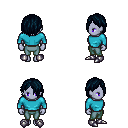
a pixel art fantasy rpg character, female body template, dark elf, purple skin, teal long-sleeve shirt, teal pants, raven bangs hairstyle, metal boots, four views (front, back, left, right), 2x2 character sprite sheet, small pixel art, hard edges, no anti-aliasing